Field crop: tomato
Growth stage: 1
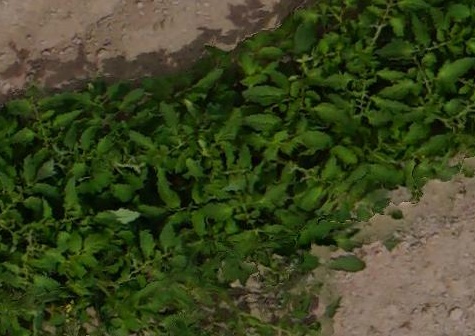
Species: tomato